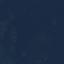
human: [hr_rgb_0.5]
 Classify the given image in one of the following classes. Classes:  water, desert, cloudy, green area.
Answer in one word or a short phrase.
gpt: water